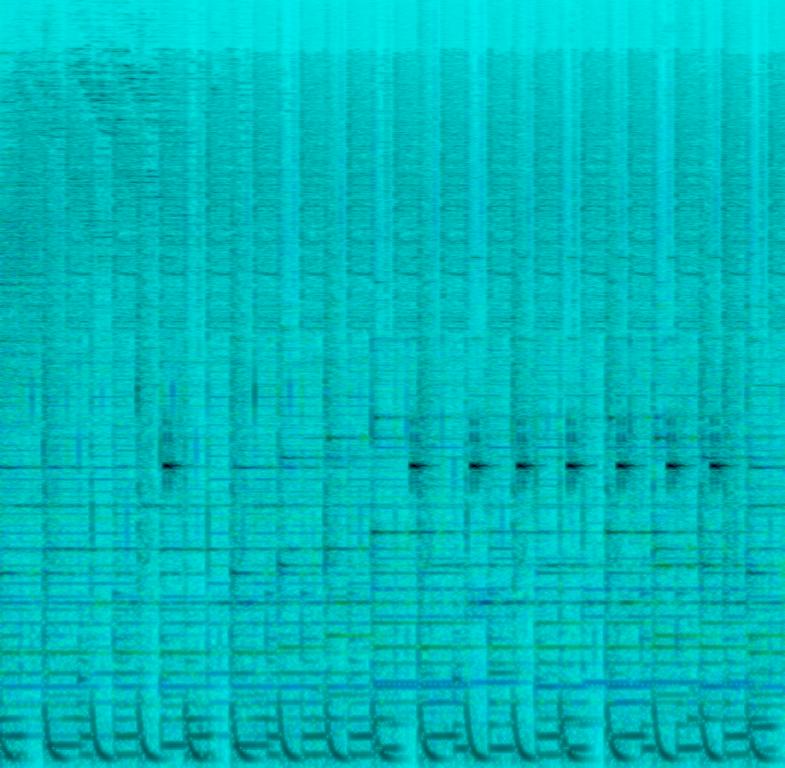
This song starts with a glitter sound and the drums hitting a soft crash. Followed by piano chords and a higher pitched melody accompanied by a stringlike synthesizer sound repeating a simple melody. The drums sound repetitive and programmed accompanied by some bongos  and a bass giving the song a funky groove. There is a beeping sound that sounds like it's not part of the song. This song may be playing while stuck on the telephone-line.